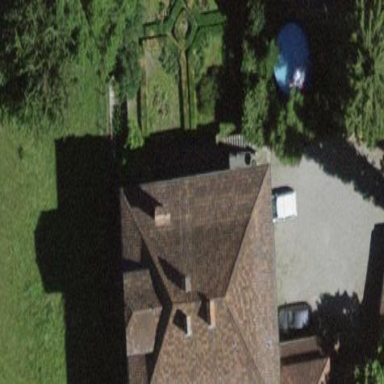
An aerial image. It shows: Hipped roof on residential building.